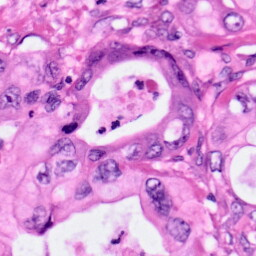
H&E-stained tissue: Pancreatic